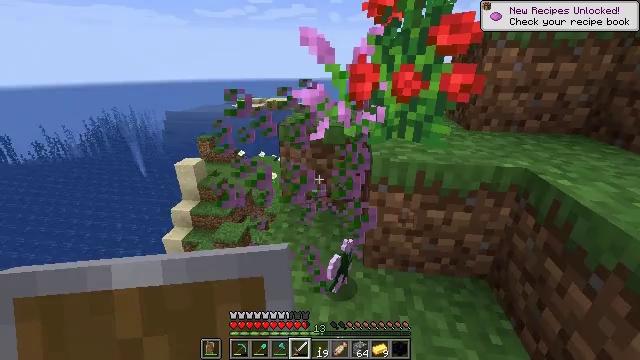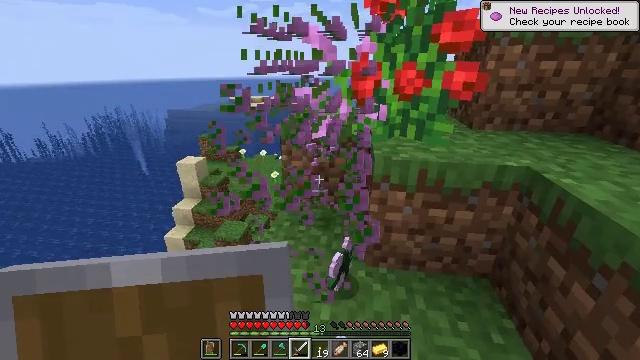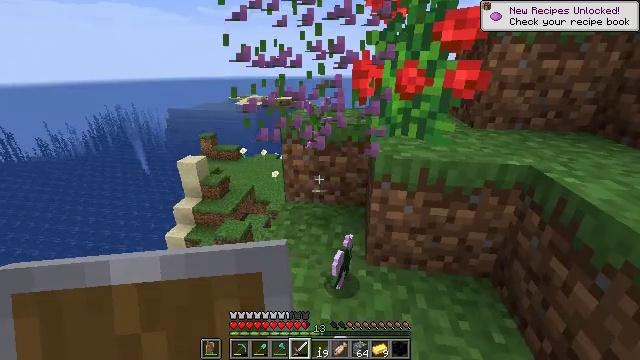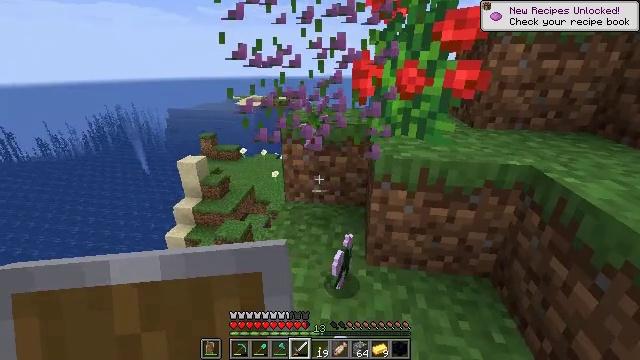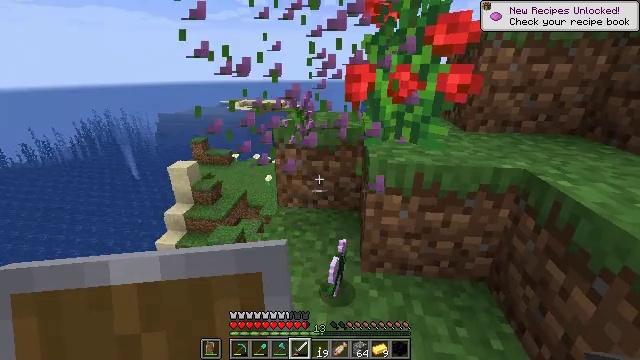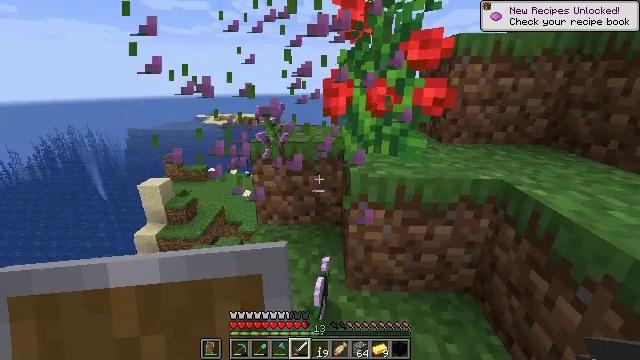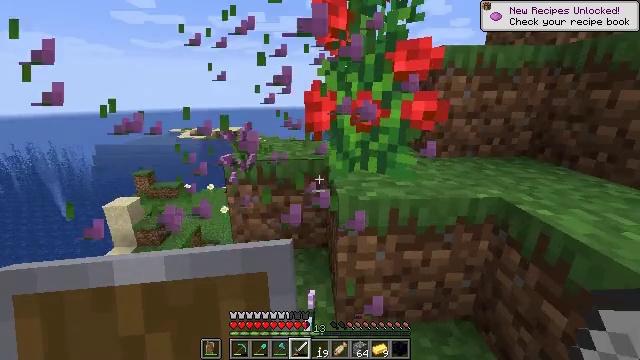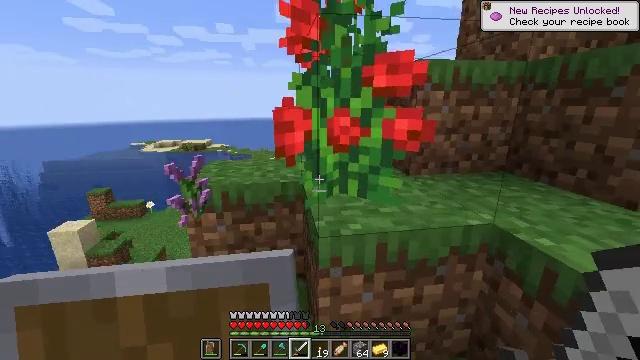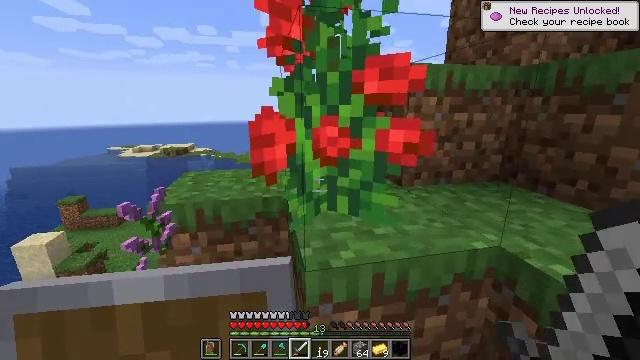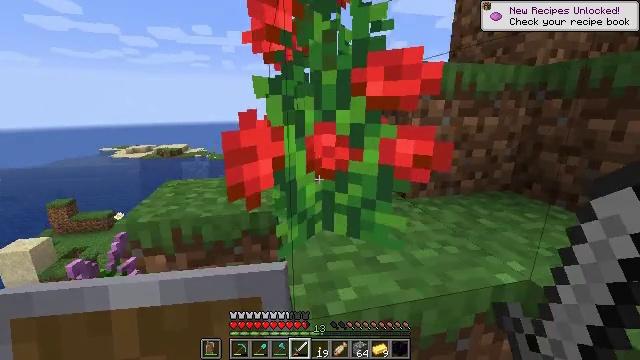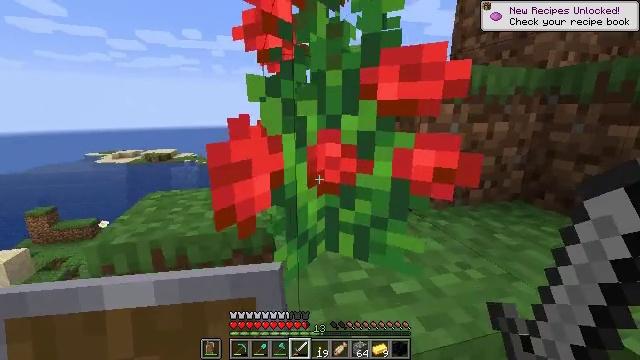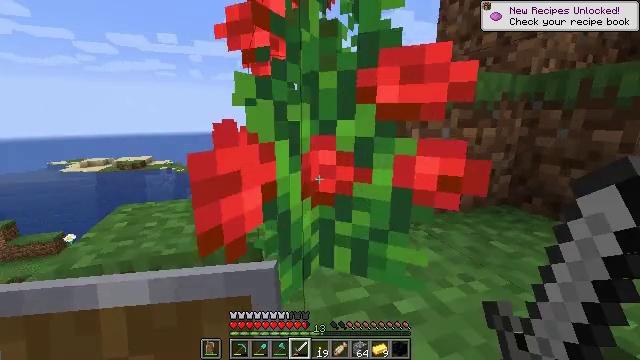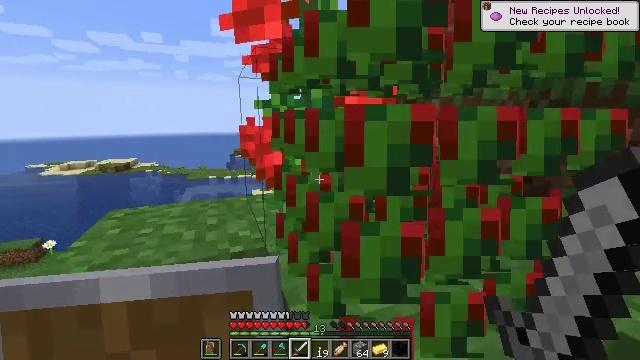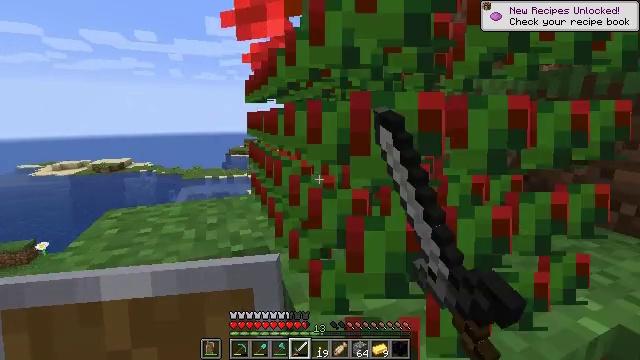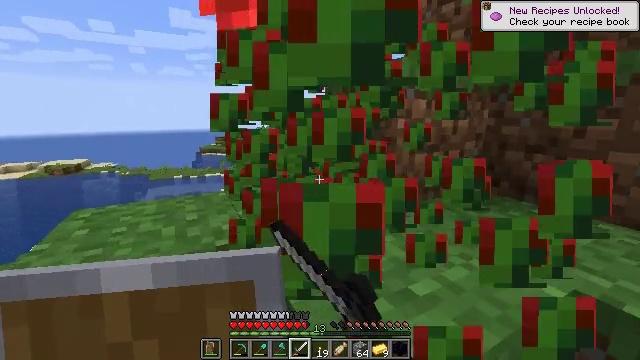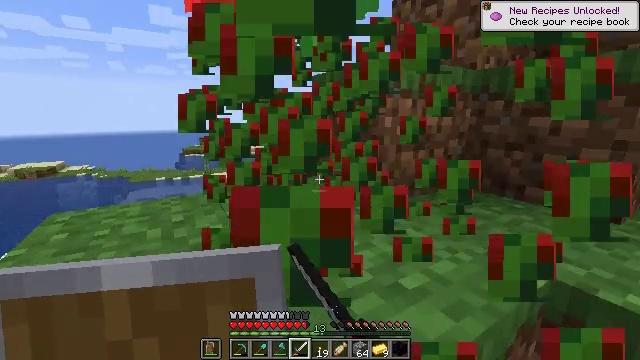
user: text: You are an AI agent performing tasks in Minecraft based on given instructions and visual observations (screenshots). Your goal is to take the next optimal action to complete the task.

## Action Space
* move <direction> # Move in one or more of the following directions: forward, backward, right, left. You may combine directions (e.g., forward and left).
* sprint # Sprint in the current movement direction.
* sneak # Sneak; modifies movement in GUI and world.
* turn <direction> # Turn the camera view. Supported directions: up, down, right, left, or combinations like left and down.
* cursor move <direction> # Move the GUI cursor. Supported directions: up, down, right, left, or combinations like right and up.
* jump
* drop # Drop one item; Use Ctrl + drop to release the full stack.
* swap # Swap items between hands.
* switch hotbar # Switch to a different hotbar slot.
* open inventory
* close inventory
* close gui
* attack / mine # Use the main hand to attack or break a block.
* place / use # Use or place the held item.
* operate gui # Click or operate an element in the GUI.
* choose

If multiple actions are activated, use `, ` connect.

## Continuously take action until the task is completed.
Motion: motion action
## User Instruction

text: Collect the rose bush for decoration.
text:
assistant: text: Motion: no_op
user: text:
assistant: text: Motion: no_op
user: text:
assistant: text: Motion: no_op
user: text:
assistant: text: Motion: move forward, turn right
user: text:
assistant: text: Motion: move forward, turn right and up
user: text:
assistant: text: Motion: move forward, turn right and up
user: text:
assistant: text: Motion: move forward, turn right and up
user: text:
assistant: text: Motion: move forward, turn right
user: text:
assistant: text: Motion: move forward
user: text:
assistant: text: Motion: move forward and move left, turn right
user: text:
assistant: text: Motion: move forward and move left, turn right and up
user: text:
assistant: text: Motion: move forward and move left, turn right, attack / mine
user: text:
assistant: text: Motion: attack / mine
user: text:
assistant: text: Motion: turn right, attack / mine
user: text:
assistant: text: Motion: turn right
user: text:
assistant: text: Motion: turn right
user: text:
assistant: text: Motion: move forward and move left, turn right and up
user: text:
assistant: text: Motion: no_op